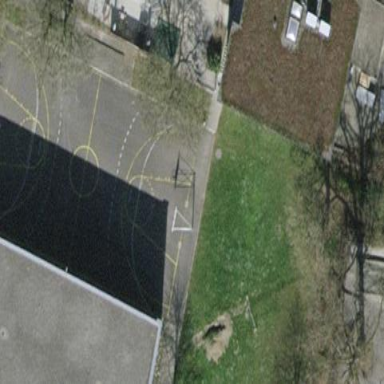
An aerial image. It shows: Basketball court with asphalt surface.